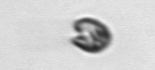
Label: flagellate_morphotype1